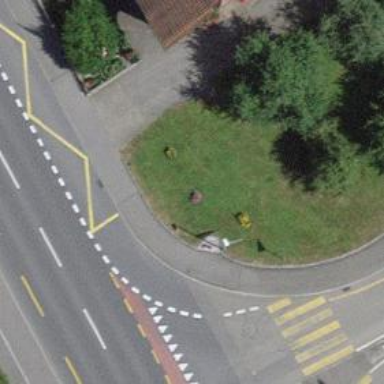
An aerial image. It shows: Sidewalk along the footway.